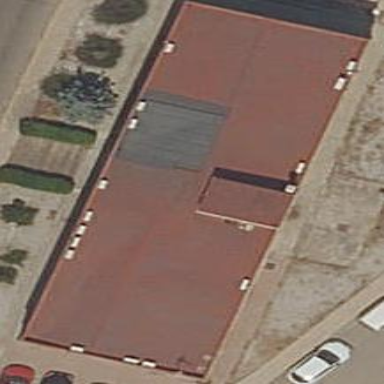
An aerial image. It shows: Office building.